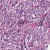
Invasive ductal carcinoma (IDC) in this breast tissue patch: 1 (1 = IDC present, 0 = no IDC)